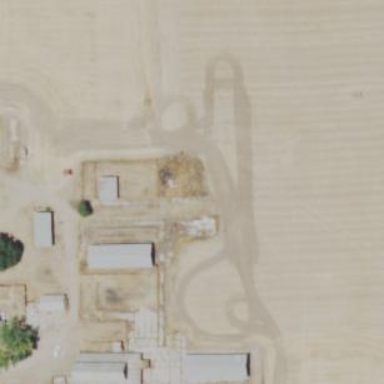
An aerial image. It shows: Farmyard area.